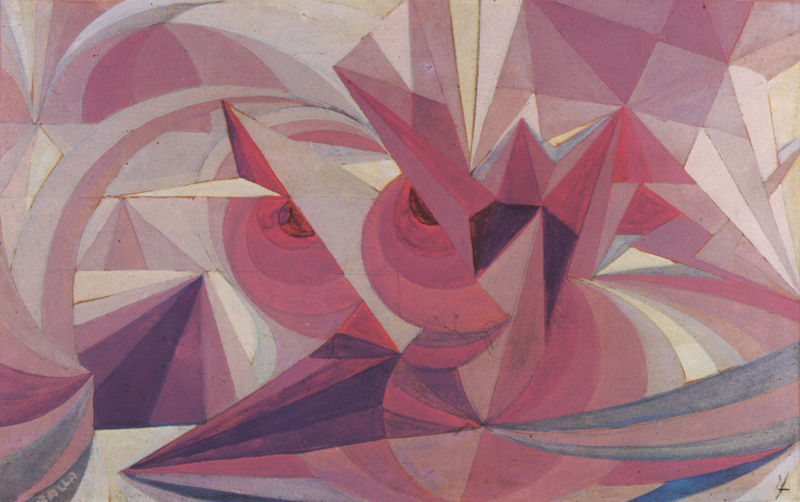
Titel: Linee forza di paesaggio + sensazione di ametista
Künstler: Giacomo Balla
Standort: Roma
Institution: (Privatsammlung)
Schlagwörter: blau, dunkel, weiß, bewegung, geschwungen, hell, raum, schwarz, rot, beige, muster, signatur, spitzen, rosa, sanft, kreis, rund, wellen, bogen, perspektive, abstrakt, formen, abstraktion, wei, strahlen, kreise, quadrate, geometrisch, zahl, blaugrün, drehung, dreiecke, richtungen, zentren, paralellogramm, blao